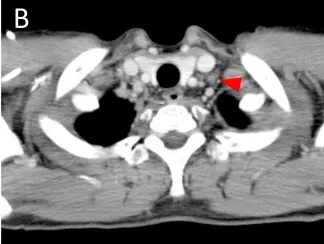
Computed tomography (CT) scan after FOLFIRINOX (combination of 5-fluorouracil, leucovorin, irinotecan, and oxaliplatin) treatment showing only tiny appearances of distant lymph nodes. Primary lesion (red arrow heads).
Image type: radiology (ct)